Field crop: maize
Growth stage: 2
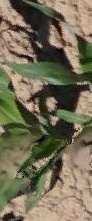
Species: maize